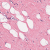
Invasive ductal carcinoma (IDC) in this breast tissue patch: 0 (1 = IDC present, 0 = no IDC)